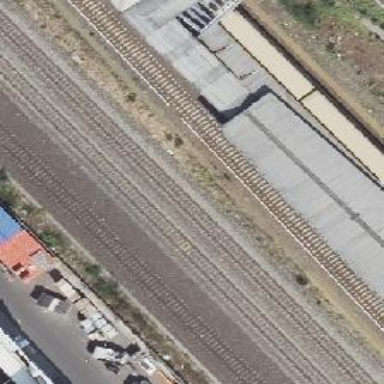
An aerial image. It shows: Light rail electrified railway.